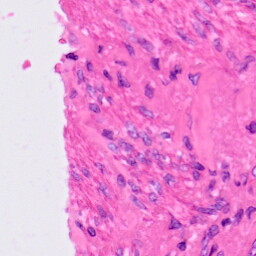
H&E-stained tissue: Lung